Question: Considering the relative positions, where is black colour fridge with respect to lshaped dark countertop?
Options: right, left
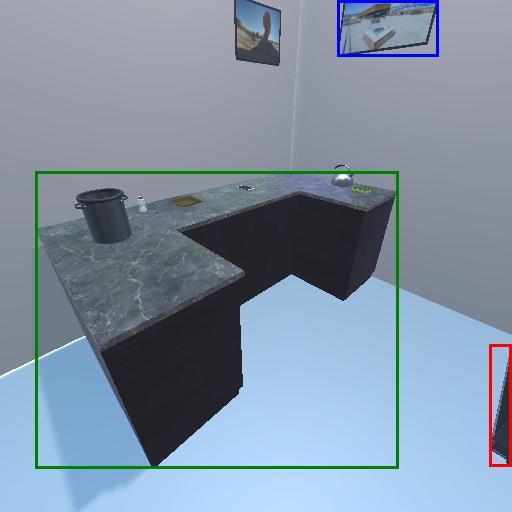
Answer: right